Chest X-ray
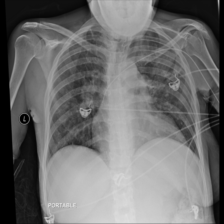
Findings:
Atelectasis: negative
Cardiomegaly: negative
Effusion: negative
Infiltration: negative
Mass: negative
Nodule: negative
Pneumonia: negative
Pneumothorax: negative
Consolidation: negative
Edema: negative
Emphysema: negative
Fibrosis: negative
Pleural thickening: negative
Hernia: negative